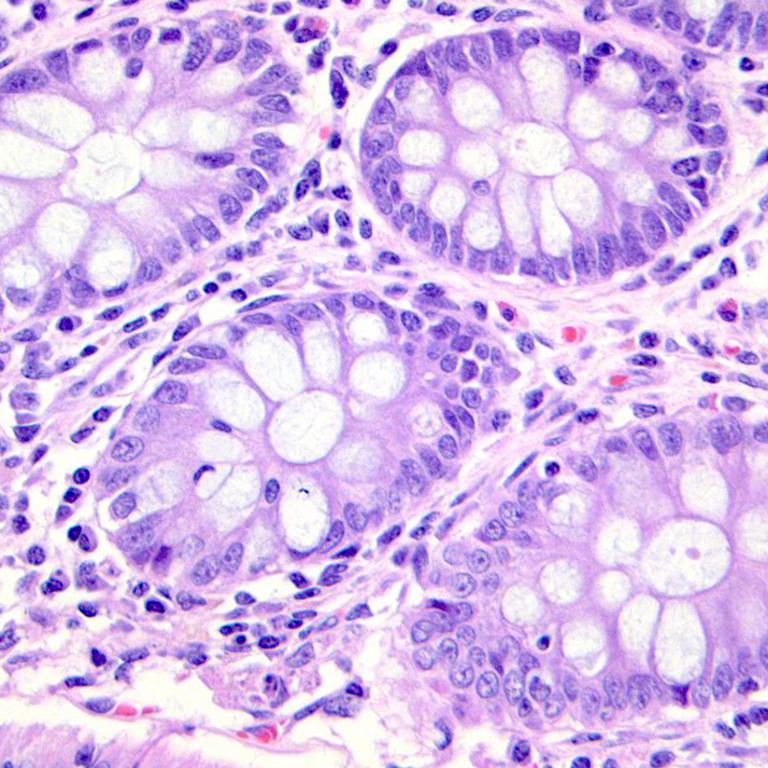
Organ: colon
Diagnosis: benign